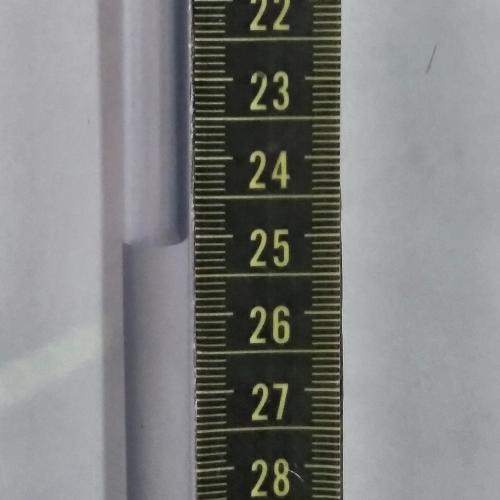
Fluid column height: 25.1 cm